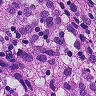
Metastatic tissue present: yes